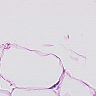
Metastatic tissue present: no